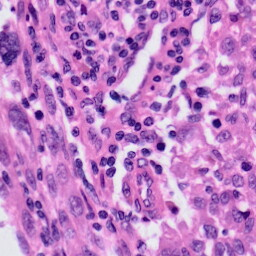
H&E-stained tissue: Skin